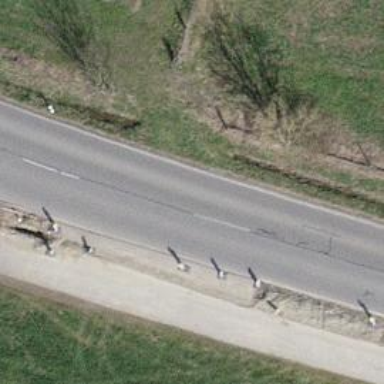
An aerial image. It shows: Asphalt path.